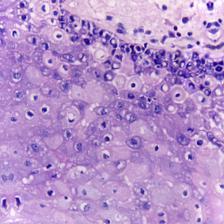
Diagnosis: OSCC